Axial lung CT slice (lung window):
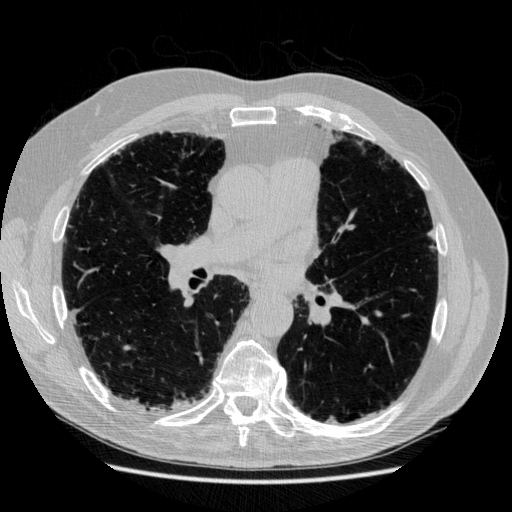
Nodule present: no